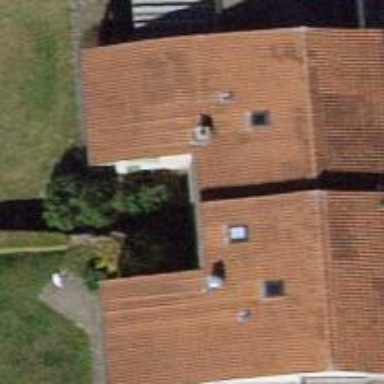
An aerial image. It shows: Terrace building.